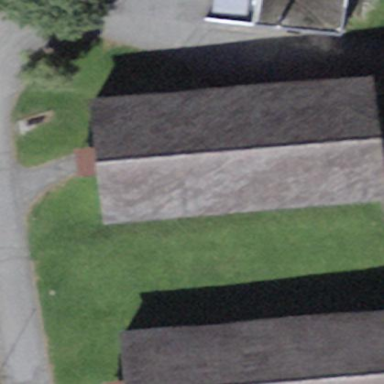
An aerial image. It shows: Building.